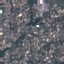
Label: Residential